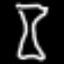
Label: hourglass